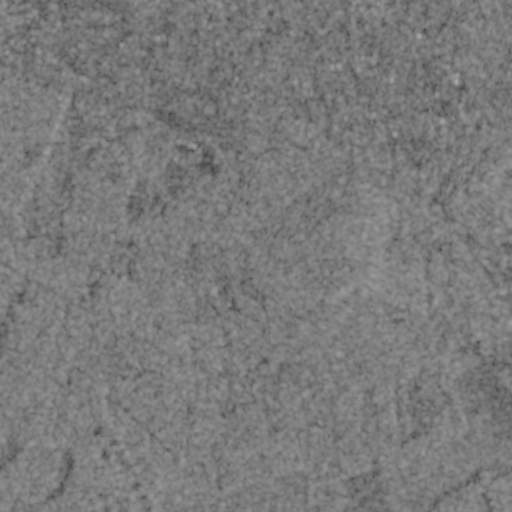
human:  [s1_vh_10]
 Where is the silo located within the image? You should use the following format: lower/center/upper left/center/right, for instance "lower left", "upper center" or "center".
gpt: The silo is located in the center right of the image.
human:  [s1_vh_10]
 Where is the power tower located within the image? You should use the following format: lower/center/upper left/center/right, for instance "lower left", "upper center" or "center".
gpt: There is no power tower in the image.

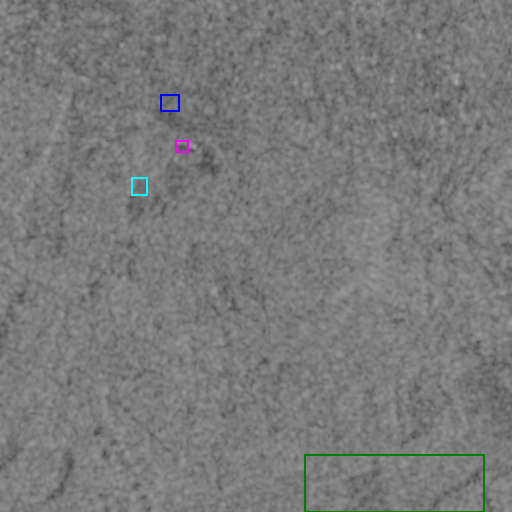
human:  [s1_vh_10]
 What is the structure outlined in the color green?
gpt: The structure outlined in green is a crop field.
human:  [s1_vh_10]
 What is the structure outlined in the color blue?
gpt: The structure outlined in blue is a landfill.
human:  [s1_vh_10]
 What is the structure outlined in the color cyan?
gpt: The structure outlined in cyan is a park.
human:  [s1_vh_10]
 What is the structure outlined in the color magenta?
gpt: The structure outlined in magenta is a parking lot.
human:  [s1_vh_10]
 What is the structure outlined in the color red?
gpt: There is no red outline.